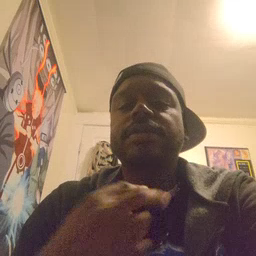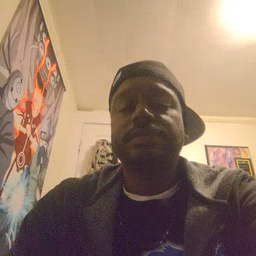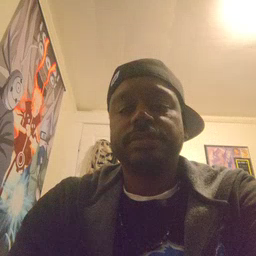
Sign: stuck